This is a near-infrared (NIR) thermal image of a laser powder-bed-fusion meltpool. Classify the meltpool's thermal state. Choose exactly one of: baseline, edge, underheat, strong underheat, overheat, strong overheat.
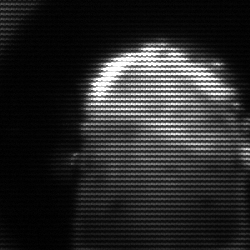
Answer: strong underheat